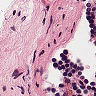
Metastatic tissue present: no